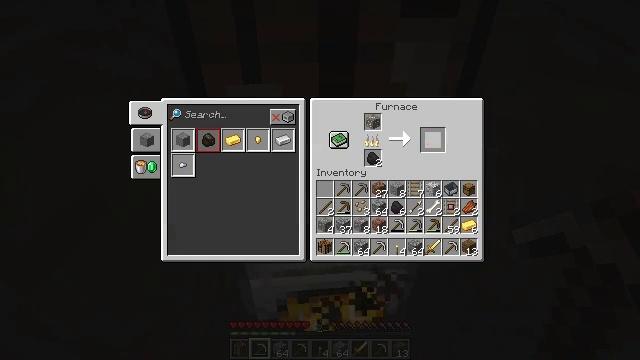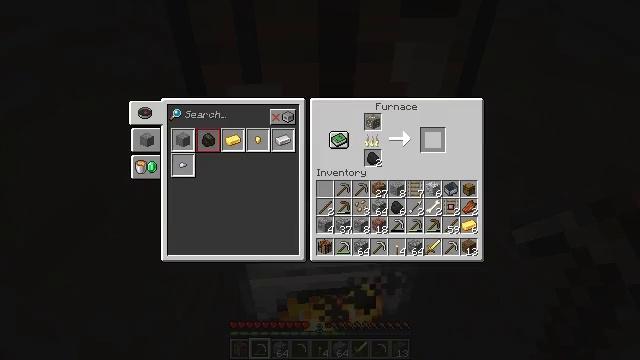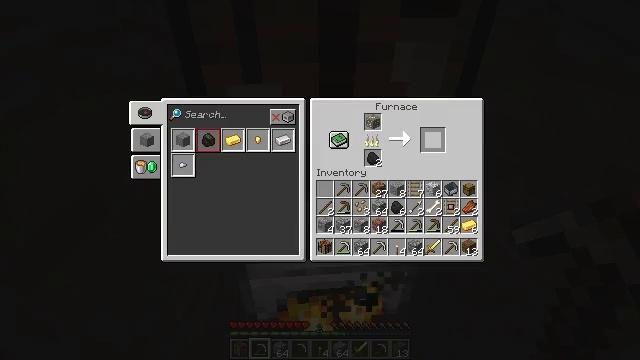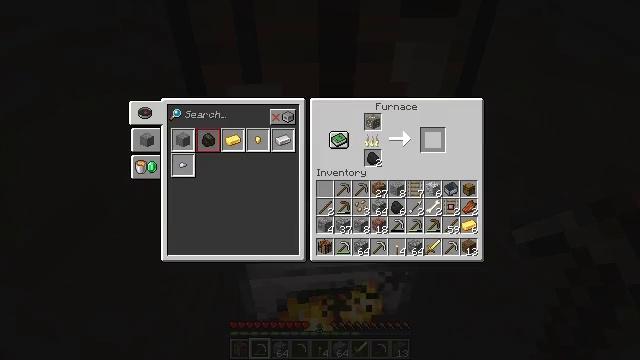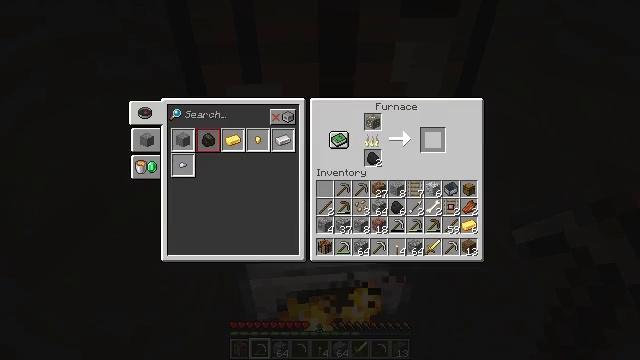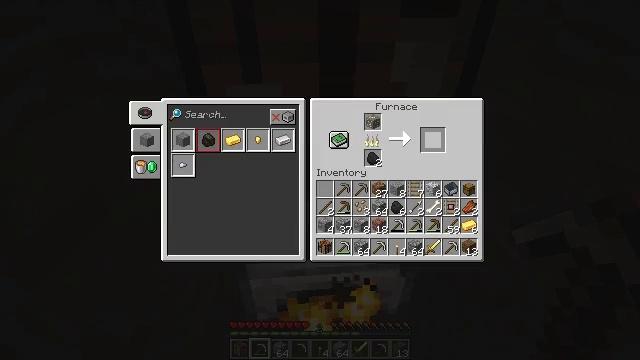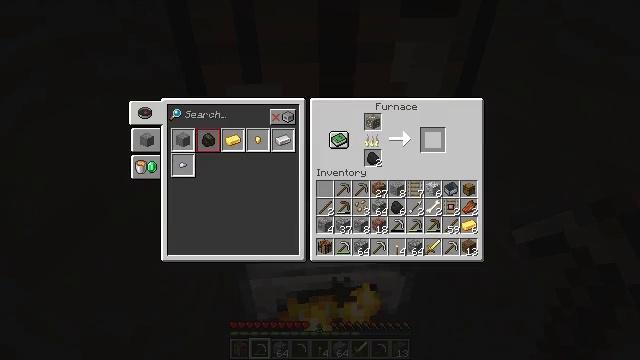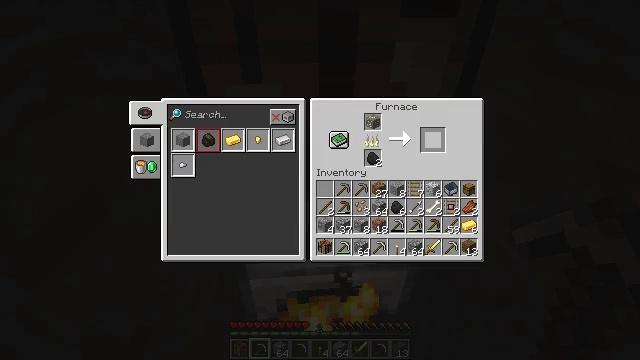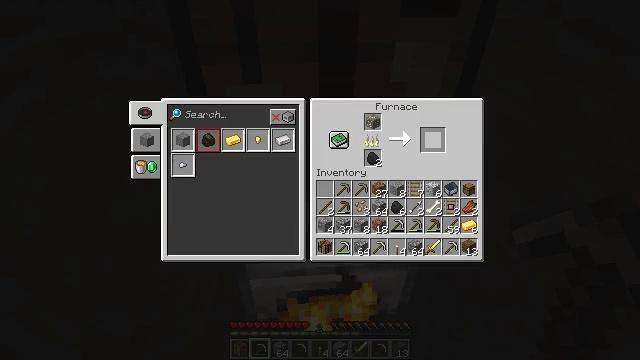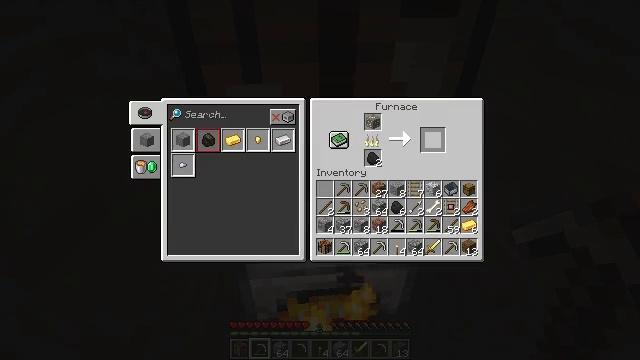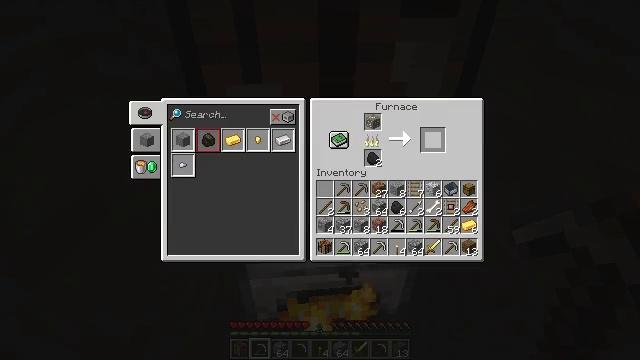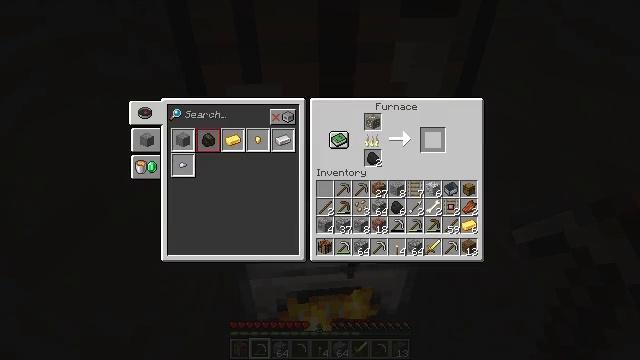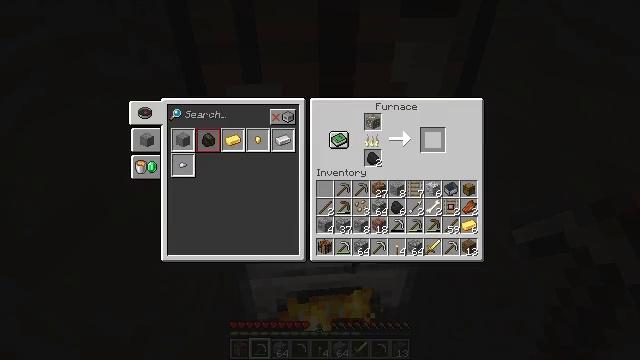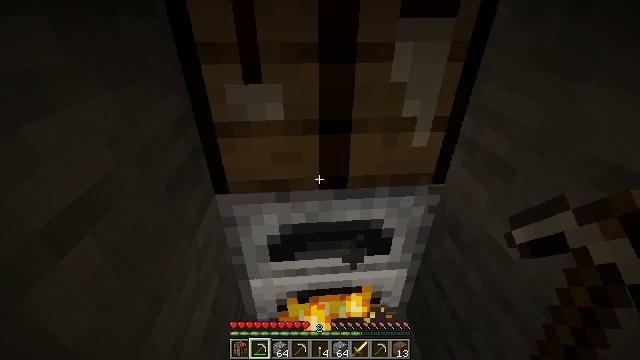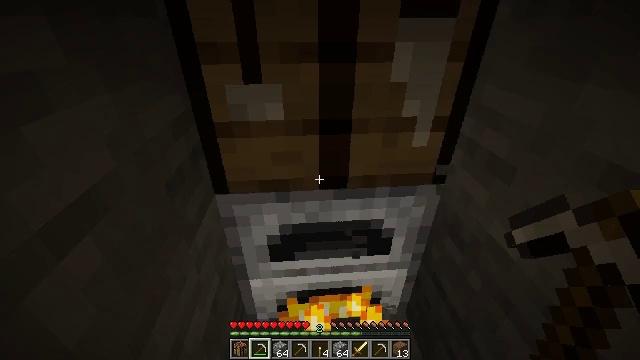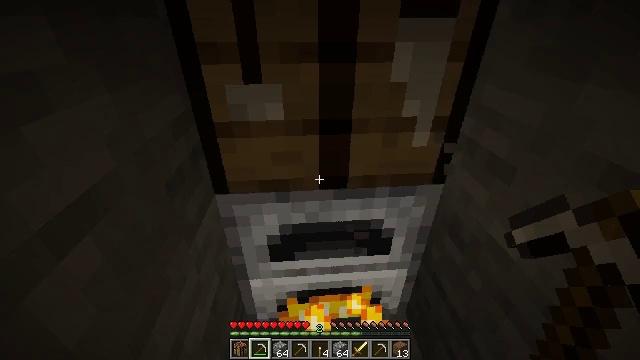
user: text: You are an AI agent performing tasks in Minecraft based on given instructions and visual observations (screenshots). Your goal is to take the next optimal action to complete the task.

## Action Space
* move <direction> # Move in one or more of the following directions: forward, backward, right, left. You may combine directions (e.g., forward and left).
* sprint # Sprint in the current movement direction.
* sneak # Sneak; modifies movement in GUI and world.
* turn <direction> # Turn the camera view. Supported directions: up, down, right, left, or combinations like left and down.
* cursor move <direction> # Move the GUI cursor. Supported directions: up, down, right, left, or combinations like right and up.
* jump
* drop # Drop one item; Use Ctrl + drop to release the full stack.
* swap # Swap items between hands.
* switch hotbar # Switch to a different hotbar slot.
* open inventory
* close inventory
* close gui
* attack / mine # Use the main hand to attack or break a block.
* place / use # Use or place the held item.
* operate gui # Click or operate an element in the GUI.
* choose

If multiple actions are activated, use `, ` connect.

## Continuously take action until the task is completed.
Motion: motion action
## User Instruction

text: Utilize the crafting table to create a golden pickaxe.
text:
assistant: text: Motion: sneak, open gui
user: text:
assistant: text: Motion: no_op
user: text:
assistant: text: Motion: no_op
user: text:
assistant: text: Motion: no_op
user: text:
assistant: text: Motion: no_op
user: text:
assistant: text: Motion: no_op
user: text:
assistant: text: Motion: no_op
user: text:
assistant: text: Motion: no_op
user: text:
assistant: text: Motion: no_op
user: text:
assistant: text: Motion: no_op
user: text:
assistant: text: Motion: no_op
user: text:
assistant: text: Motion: no_op
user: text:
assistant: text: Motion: no_op
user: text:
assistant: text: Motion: close gui
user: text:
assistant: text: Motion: open inventory
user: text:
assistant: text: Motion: open inventory
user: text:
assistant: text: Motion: open inventory
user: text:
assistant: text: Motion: turn down
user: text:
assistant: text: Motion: turn down
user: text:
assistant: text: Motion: turn down
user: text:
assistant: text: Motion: turn down
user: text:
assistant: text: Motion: turn down
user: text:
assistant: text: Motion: no_op
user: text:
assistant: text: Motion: no_op
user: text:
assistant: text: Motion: no_op
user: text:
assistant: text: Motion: no_op
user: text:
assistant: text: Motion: no_op
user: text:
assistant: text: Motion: no_op
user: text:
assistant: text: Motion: use / place
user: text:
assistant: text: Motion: use / place